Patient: sex F, age 68
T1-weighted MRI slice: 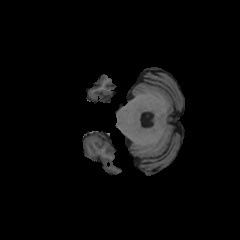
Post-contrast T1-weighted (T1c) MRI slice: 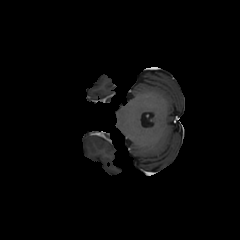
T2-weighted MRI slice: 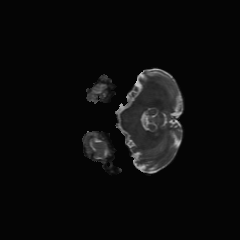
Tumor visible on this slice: no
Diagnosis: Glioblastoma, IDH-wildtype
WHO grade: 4